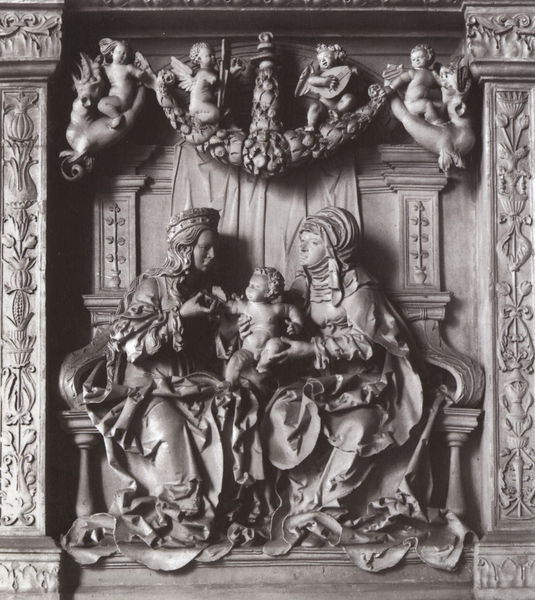
Titel: Annenaltar
Künstler: Meister des Annenaltars
Standort: Wien, Erzbischöfliches Palais (EU - AUT)
Schlagwörter: blätter, flügel, gruppe, nackt, weiß, frauen, menschen, sitzen, frau, schwarz, stuhl, säulen, blüten, tuch, ornament, falten, familie, kind, mutter, girlande, gitarre, instrumente, musik, krone, renaissance, kinder, engel, putto, relief, baby, bank, pilaster, figuren, thron, ornamente, metall, deutsch, faltenwurf, foto, nische, schwarzweiß, ranke, skulpturen, christus, jesus, fabelwesen, königin, laute, anker, putten, maria, madonna, putti, sakral, schnitzwerk, anna, marien, säugling, groteske, jesuskind, riemenschneider, holzsichtig, anna selbdritt, nordalpin, nordalpini, nordalpiin